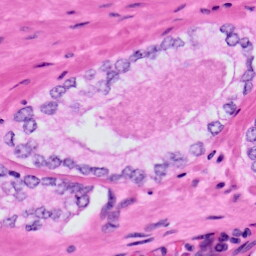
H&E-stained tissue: Prostate